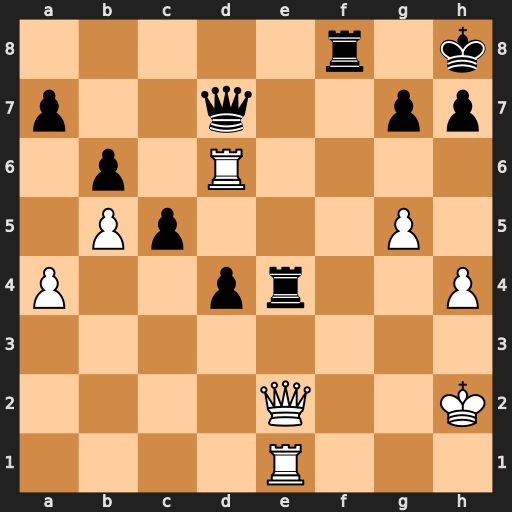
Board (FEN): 5r1k/p2q2pp/1p1R4/1Pp3P1/P2pr2P/8/4Q2K/4R3
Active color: w
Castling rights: -
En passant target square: -
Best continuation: Rxd7 Rxe2+ Rxe2